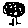
Label: tree